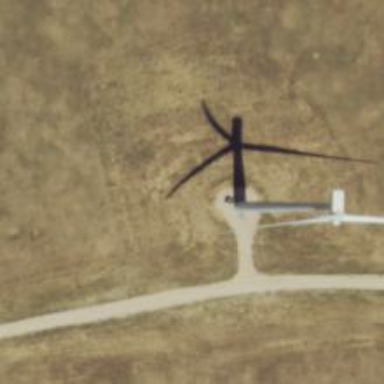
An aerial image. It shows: Wind generator powered by wind. The generator type is horizontal axis and it uses wind turbines.